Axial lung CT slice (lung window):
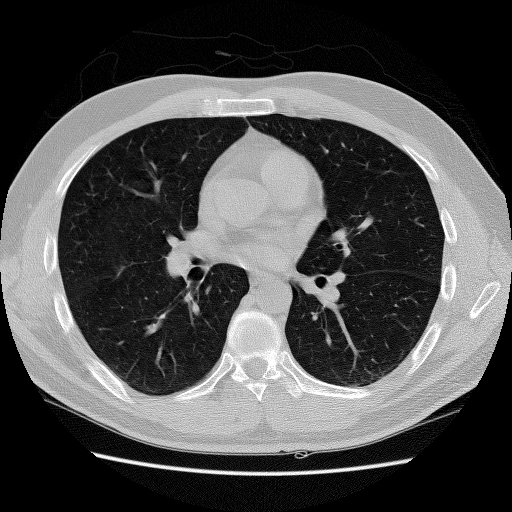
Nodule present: no